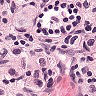
Metastatic tissue present: yes